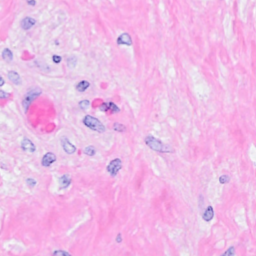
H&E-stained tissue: Breast